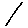
Label: line